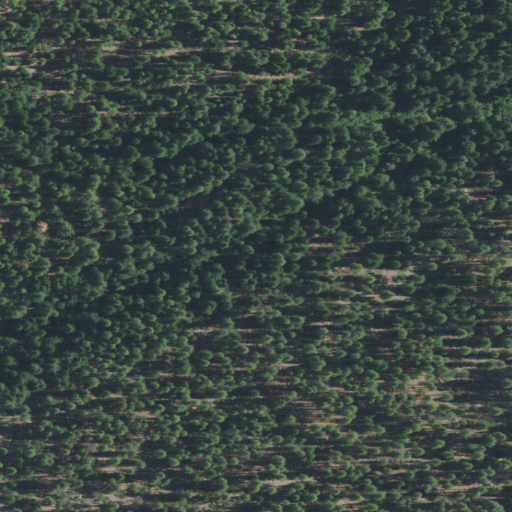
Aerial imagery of valley in California named Long Gulch containing evergreen forest, woody wetlands, shrub, and mixed forest